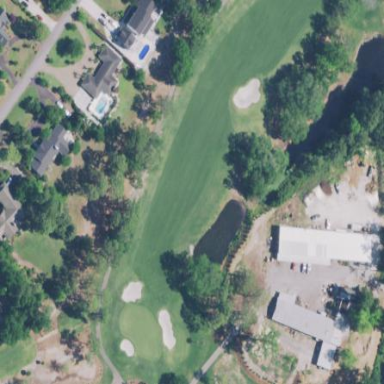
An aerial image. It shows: Scenic golf fairway.